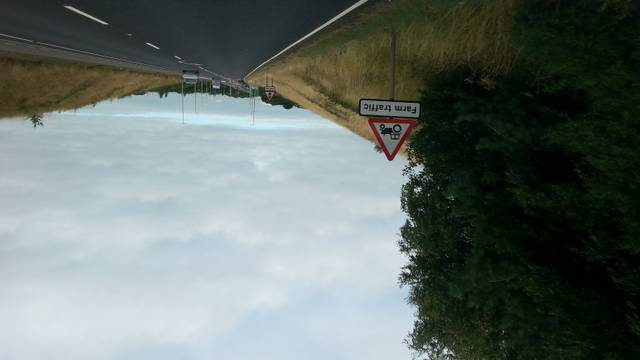
Region: United Kingdom
Coordinates: 53.123, -1.212